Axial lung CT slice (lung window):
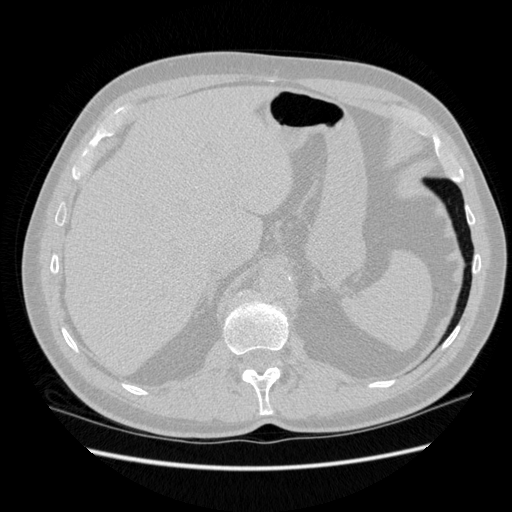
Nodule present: no